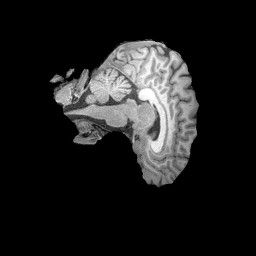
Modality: T1w
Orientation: sagittal
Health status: healthy